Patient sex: F
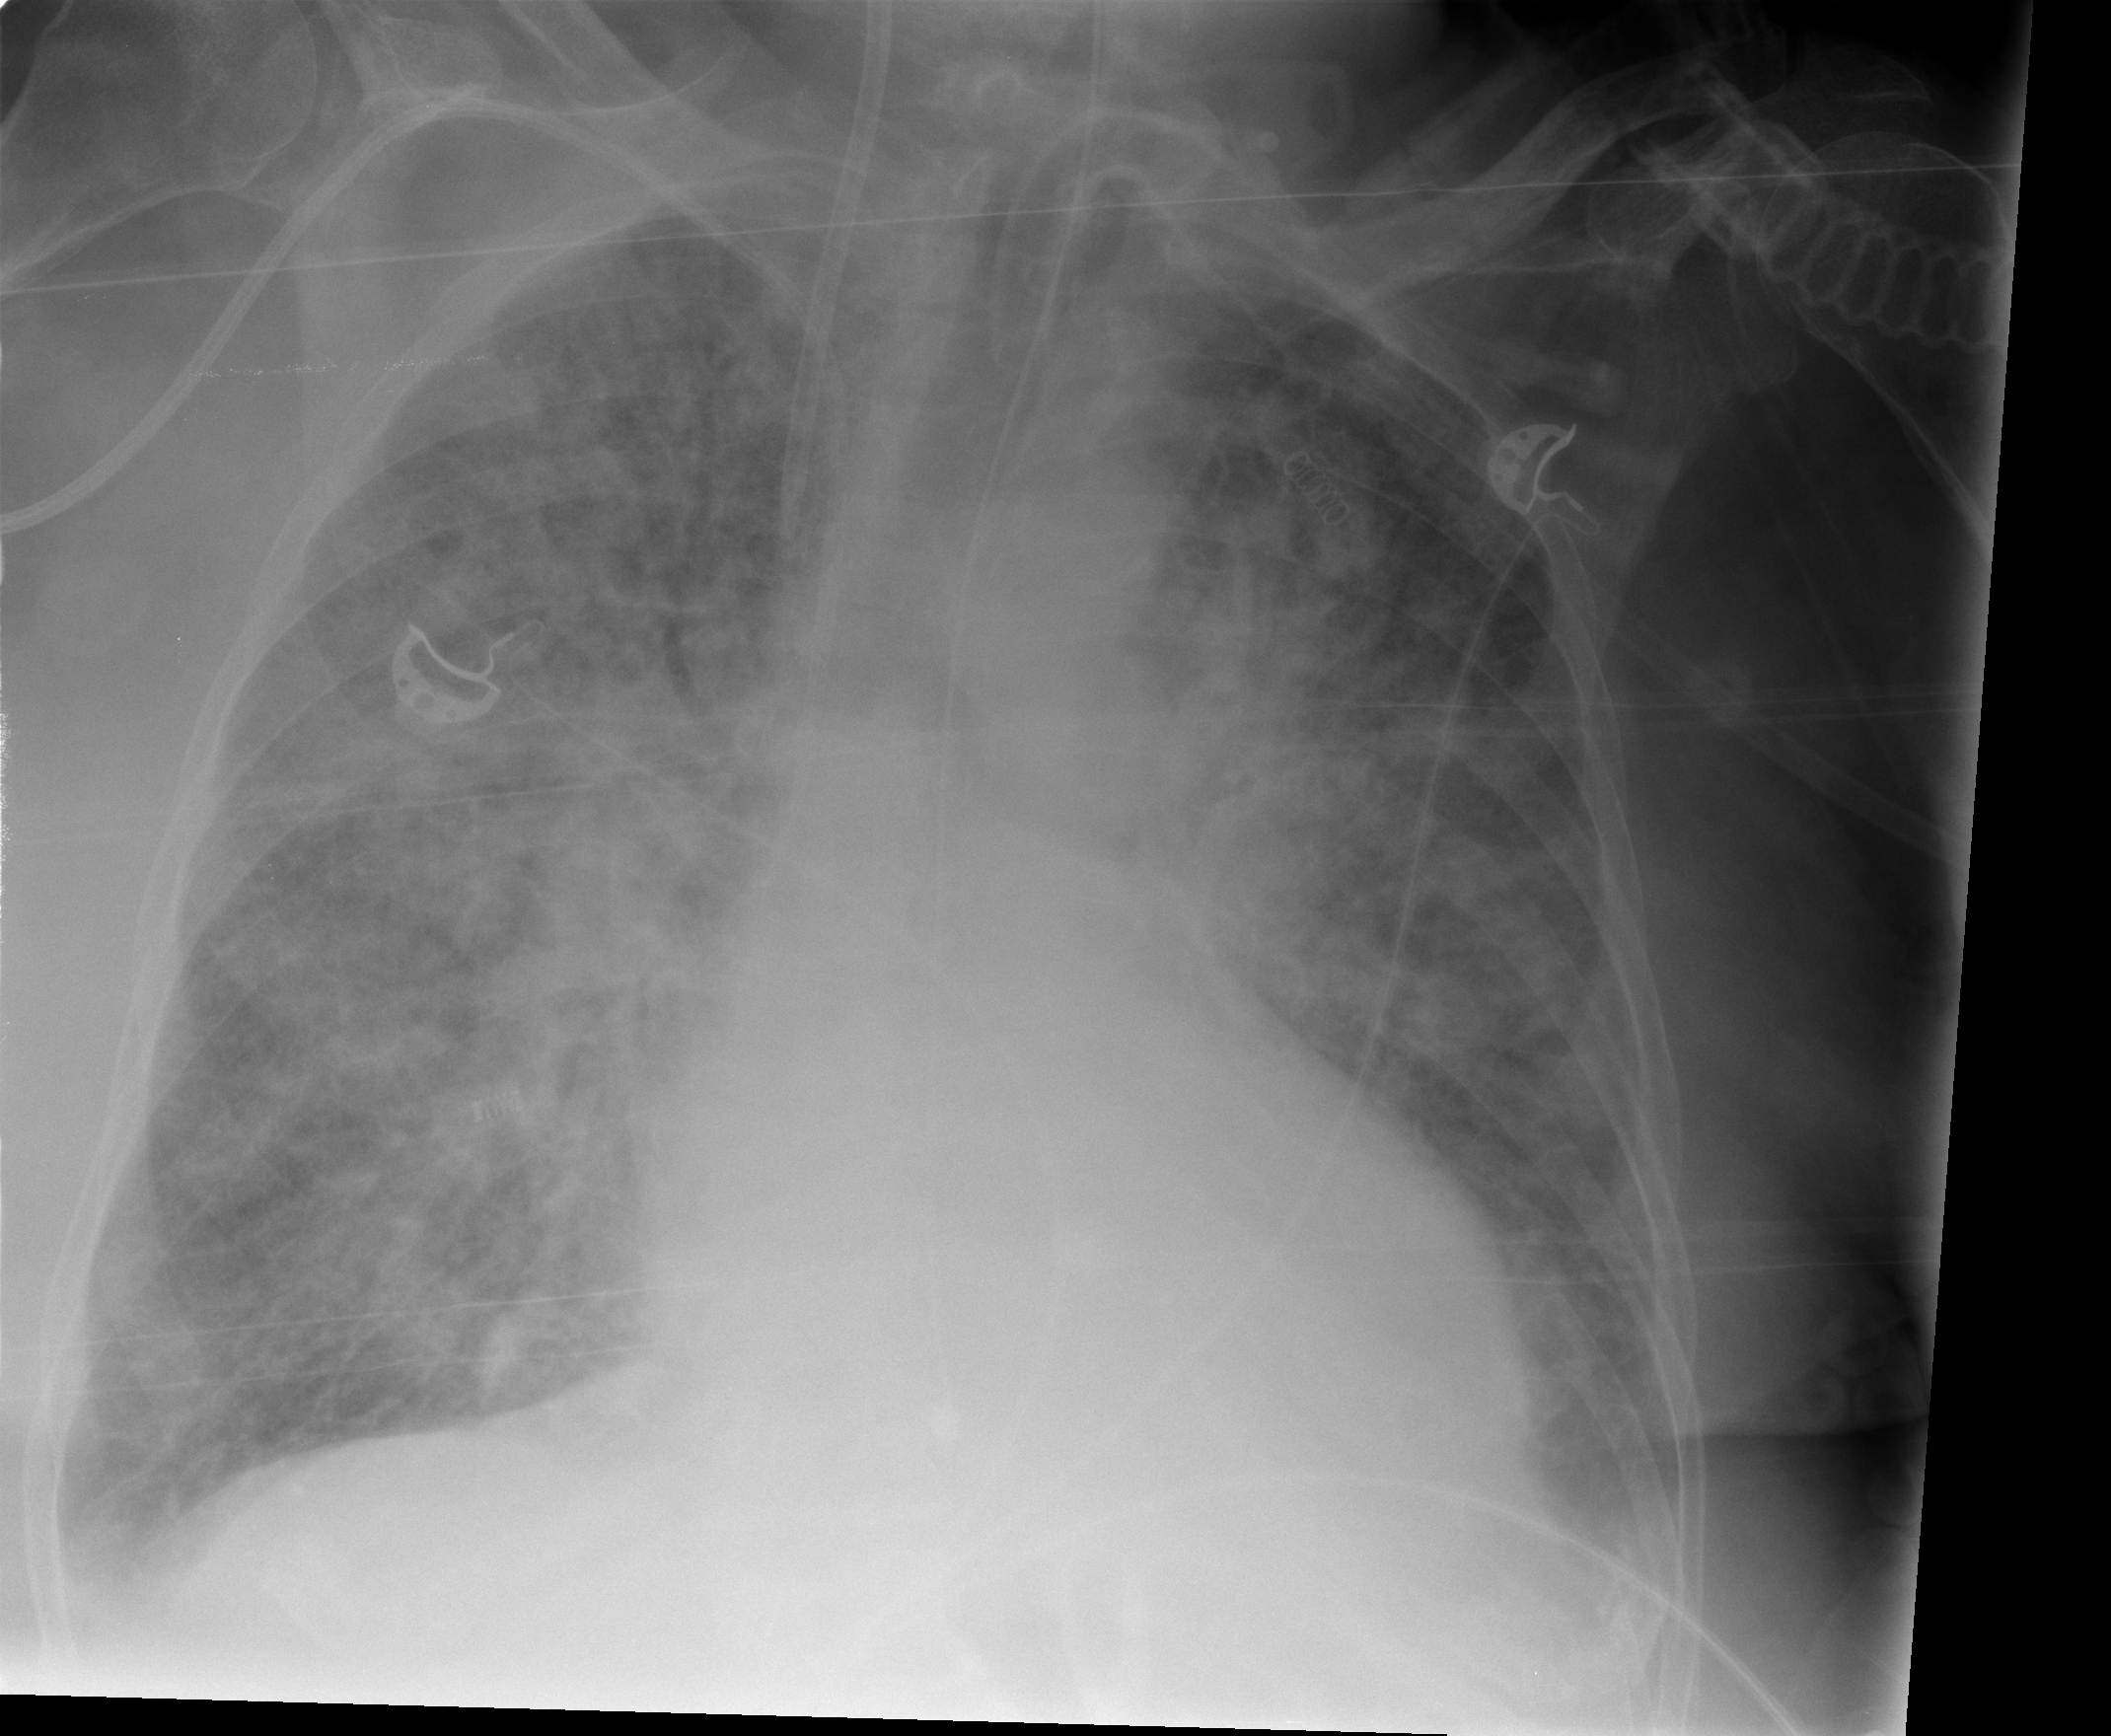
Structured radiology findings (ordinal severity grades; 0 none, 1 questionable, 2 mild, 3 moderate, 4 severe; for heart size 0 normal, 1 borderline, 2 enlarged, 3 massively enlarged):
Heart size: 2
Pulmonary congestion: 0
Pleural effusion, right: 1
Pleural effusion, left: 0
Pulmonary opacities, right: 4
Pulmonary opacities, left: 3
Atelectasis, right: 2
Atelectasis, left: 2